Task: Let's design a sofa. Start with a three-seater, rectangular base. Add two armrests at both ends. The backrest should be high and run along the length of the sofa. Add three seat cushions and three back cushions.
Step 388:
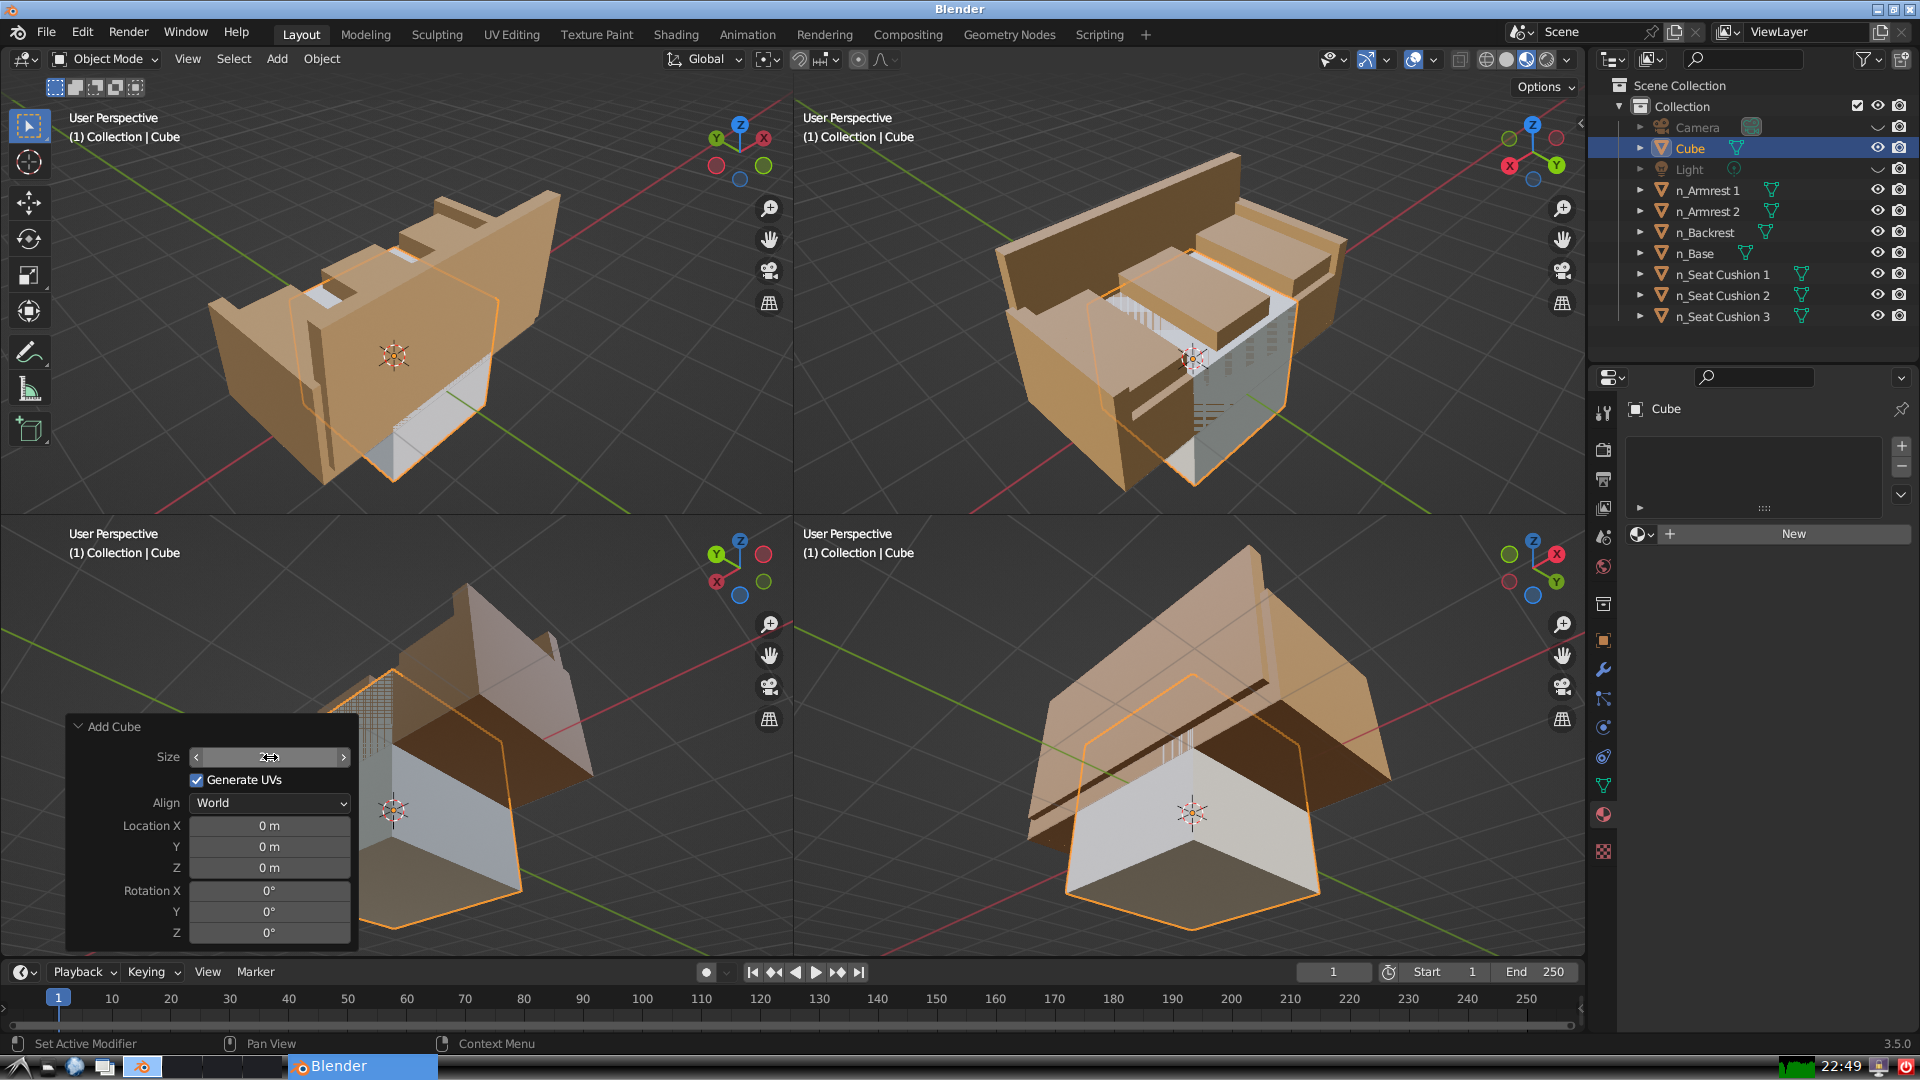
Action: {"mouse_move": [960, 540]}